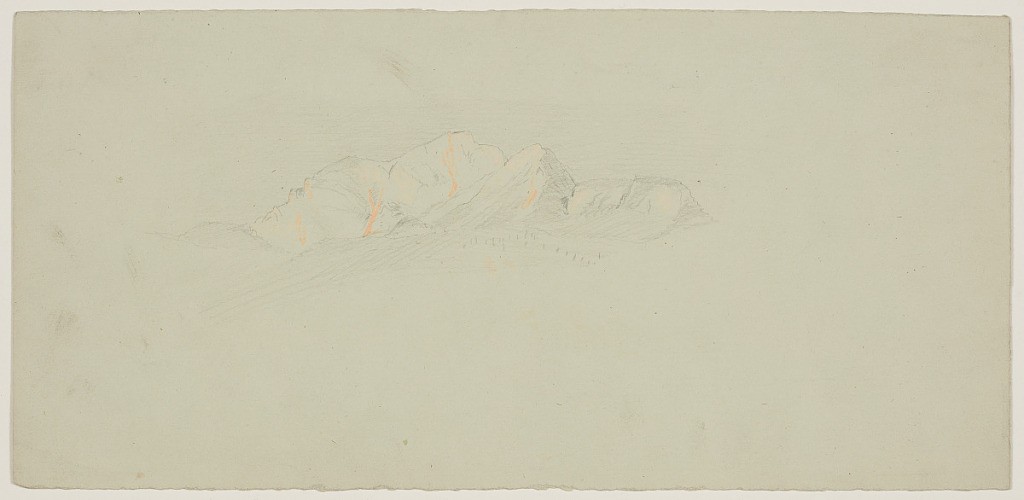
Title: Mountain Peaks
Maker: Frederic Edwin Church, American, 1826–1900
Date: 1853–1868
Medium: Graphite and oxidizing white gouache on light green wove paper
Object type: Drawing
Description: Landscape sketch showing a view of immense and rugged mountain peaks, viewed at a distance over a range of shorter hills with a line of trees. The rocky range features two particularly sharp peaks at center and likely several fields of snow running down its slopes. Sky above and behind appears hazy.